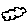
Label: cloud